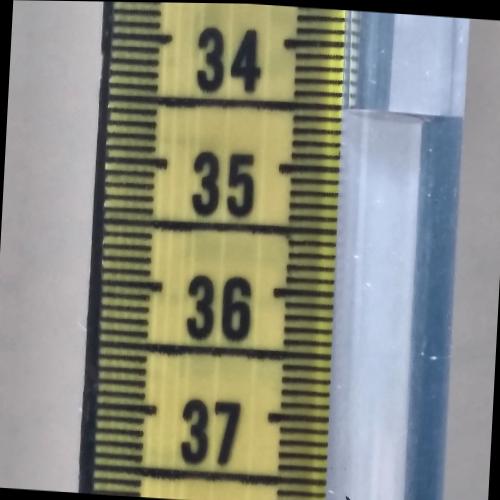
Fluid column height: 34.5 cm